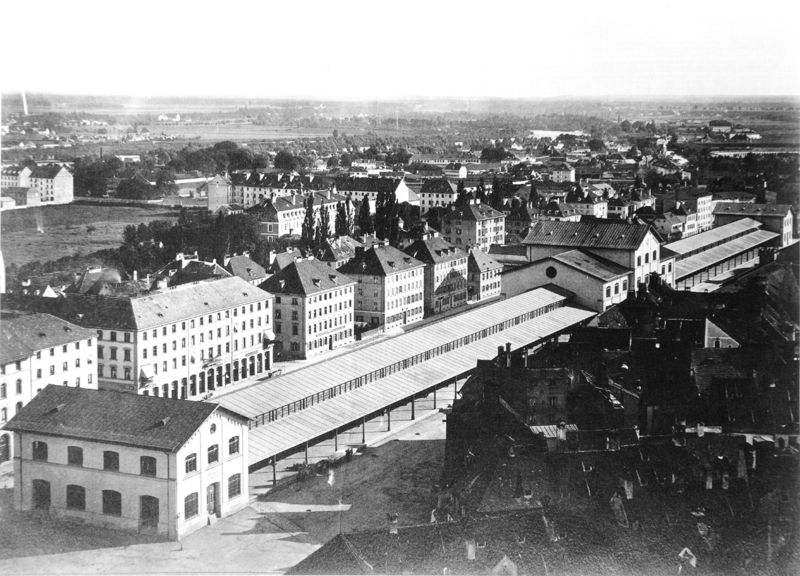
Titel: Schrannenhalle in München (Foto v. 1858)
Künstler: Karl (Architekt) Muffat
Standort: München
Institution: Stadtmuseum, Graphische Sammlung
Schlagwörter: baum, himmel, schatten, weiß, bäume, landschaft, stadt, fenster, grau, hintergrund, paris, schwarz, strasse, tür, ausblick, dach, gebäude, haus, rasen, wiese, architektur, lang, feld, felder, ferne, horizont, häuser, pappeln, weite, rauch, schornstein, fassade, fassaden, ort, perspektive, moderne, dorf, dächer, giebel, schornsteine, dunst, gelände, fabrik, markt, platz, industrie, deutsch, halle, aufsicht, foto, fotografie, oben, photographie, gang, überdachung, münchen, gauben, wälder, schwarz weiss, schweiz, uniform, bahnhof, photo, stadtlandschaft, siedlung, diagonale, etagen, bahnsteig, gleis, gleise, fotographie, stockwerke, bau, basilika, mietshäuser, hallen, langbau, markthalle, lagerhalle, wohnblock, arbeitersiedlung, dreissiger, einheitlich, fabrikhalle, häuserzeilen, industriebau, jahre, kopfbahnhof, loft, luftbild, sackbahnhof, schranne, stadtviertel, wohnblöcke, strassenzug, schronstein, 1920, 1930, 1910, dunst im hintergrund, unansehnlich, paorama, fsdfds